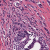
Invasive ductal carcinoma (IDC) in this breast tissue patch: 1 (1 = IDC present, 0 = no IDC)